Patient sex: M
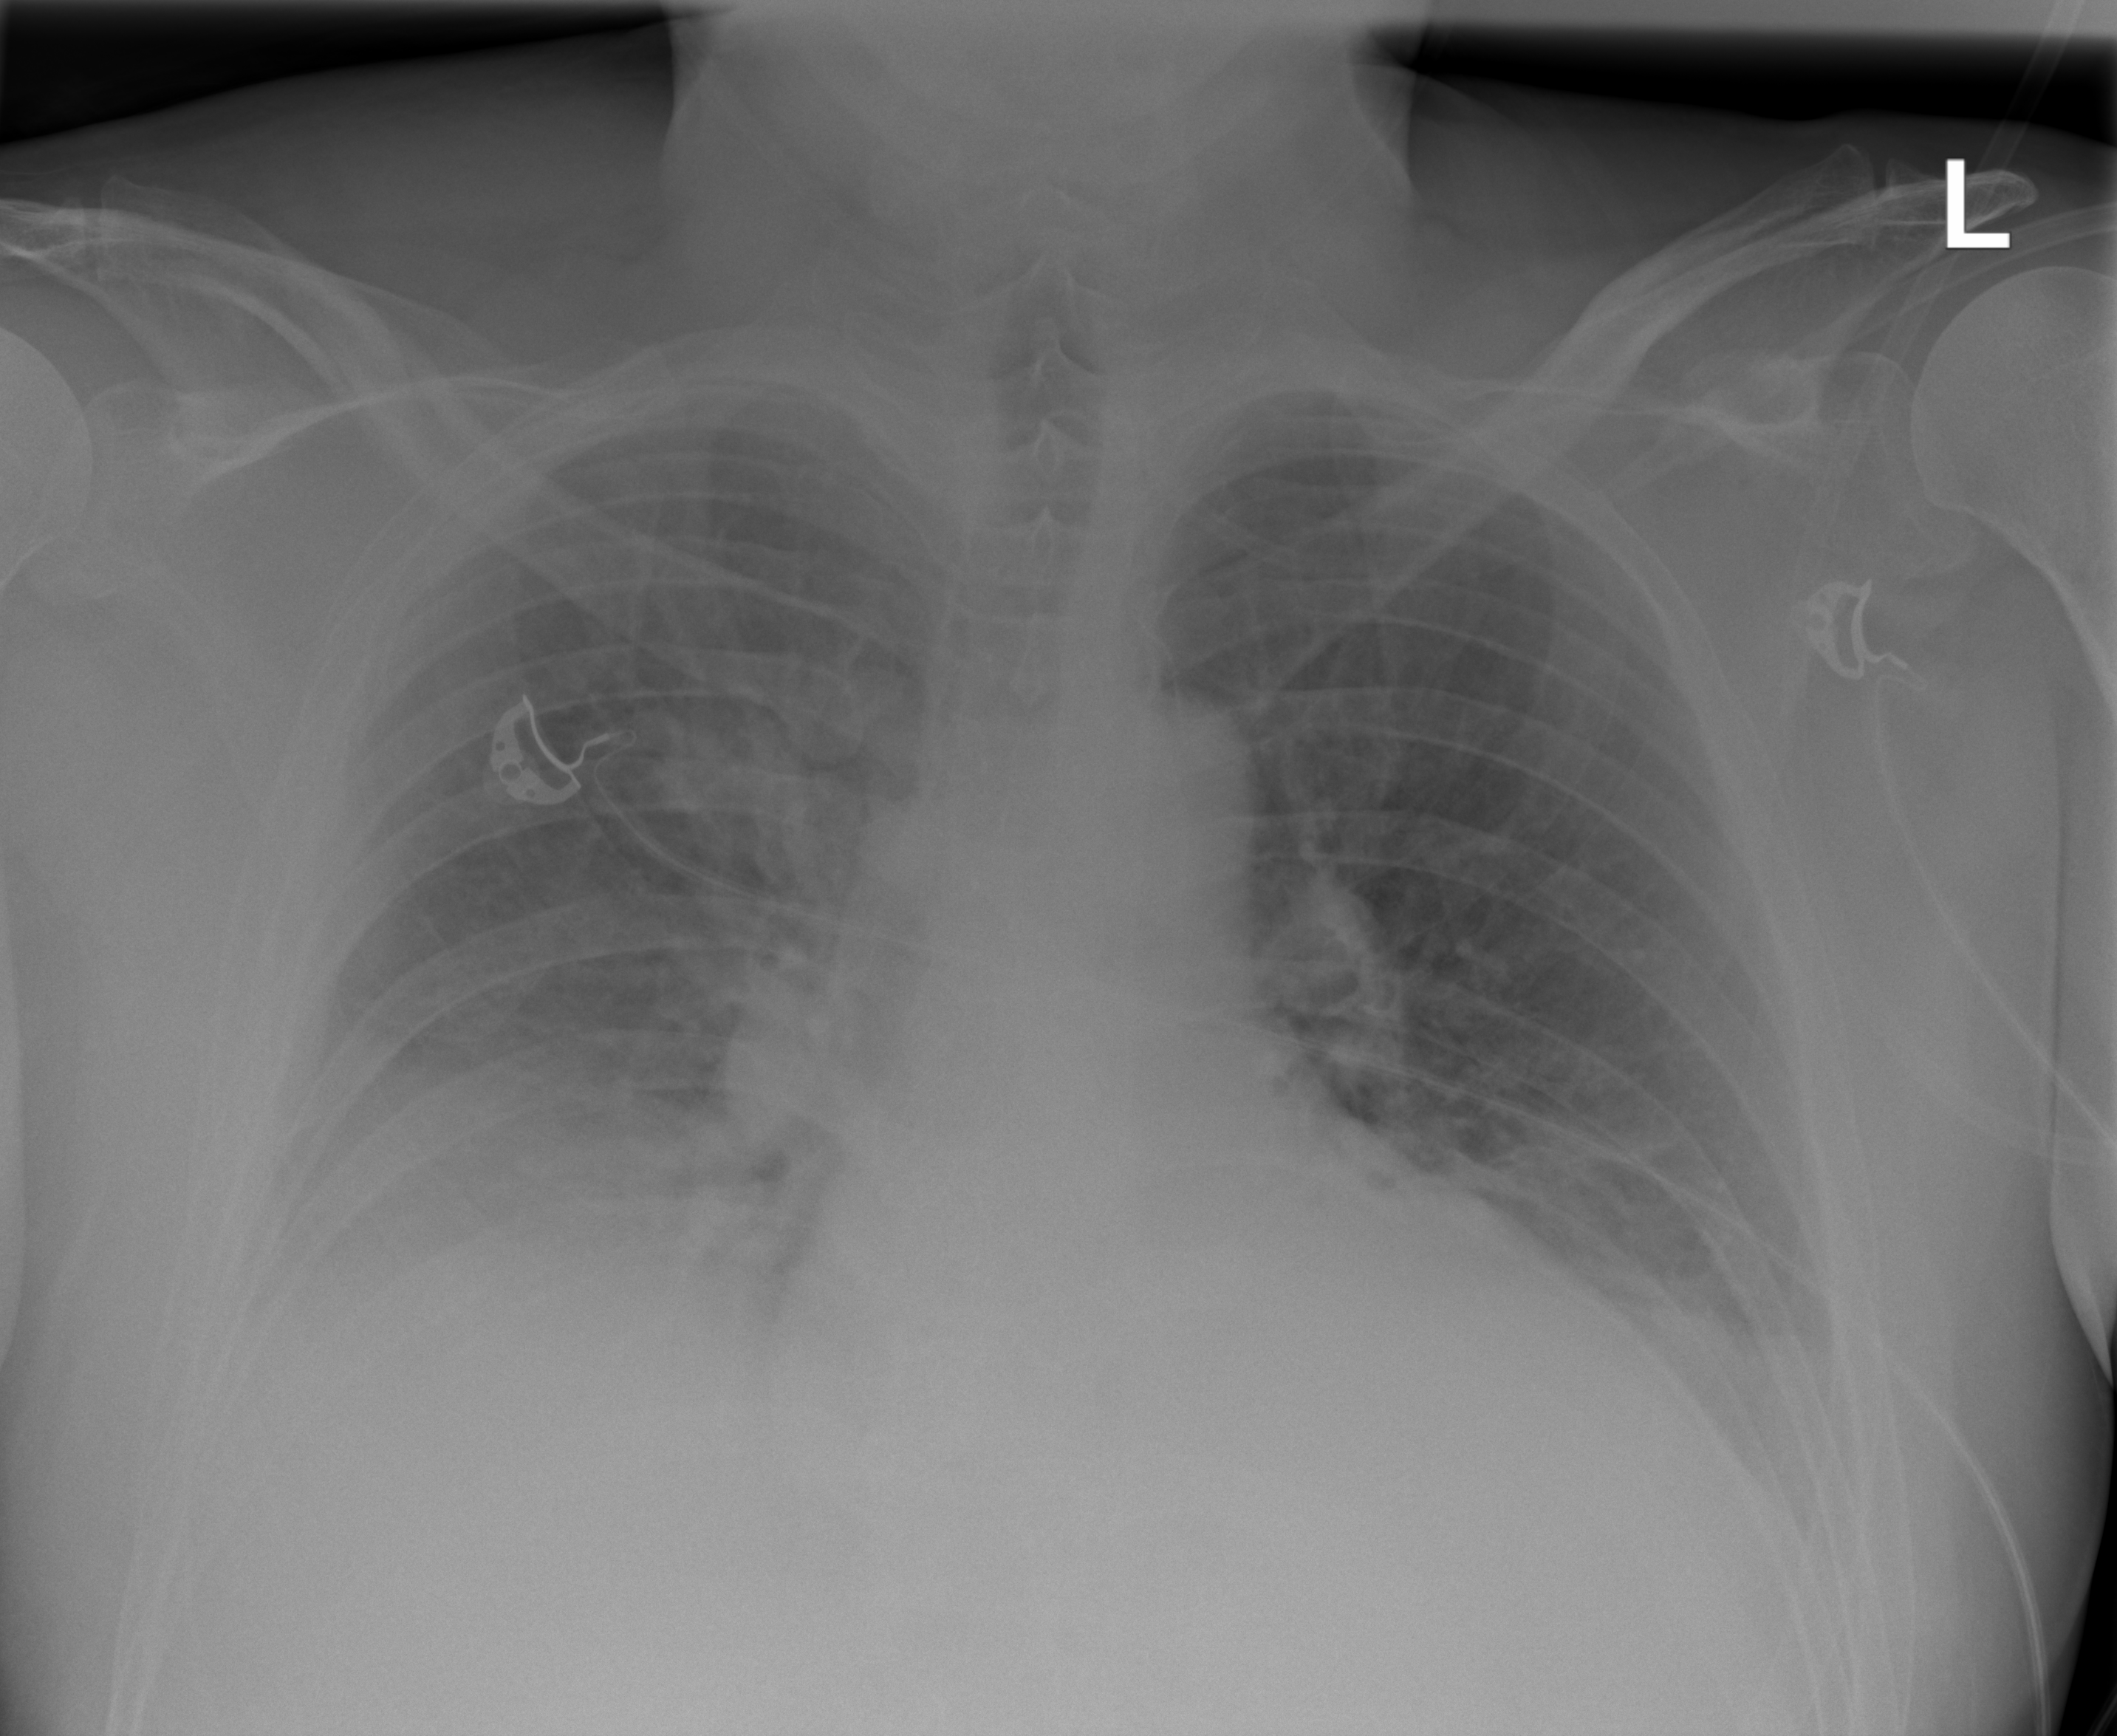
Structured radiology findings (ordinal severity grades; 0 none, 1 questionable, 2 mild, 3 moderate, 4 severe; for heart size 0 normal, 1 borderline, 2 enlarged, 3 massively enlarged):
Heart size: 2
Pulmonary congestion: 2
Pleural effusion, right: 2
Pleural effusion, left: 2
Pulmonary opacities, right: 2
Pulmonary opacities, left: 2
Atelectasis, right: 3
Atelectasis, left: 2